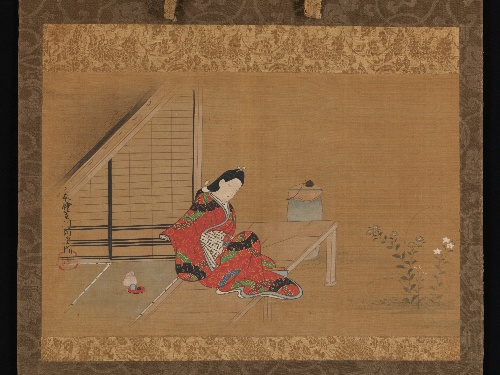
Artist: Furuyama Moroshige
Artist bio: Japanese, active second half of the 17th century
Date: second half of the 17th century
Object type: Hanging scroll
Classification: Paintings
Medium: Hanging scroll; ink and color on silk
Culture: Japan
Period: Edo period (1615–1868)
Dimensions: Image: 11 7/16 × 18 3/16 in. (29 × 46.2 cm)
Overall with mounting: 38 × 20 1/4 in. (96.5 × 51.5 cm)
Overall with knobs: 38 × 22 5/8 in. (96.5 × 57.5 cm)
Department: Asian Art
Credit line: Mary Griggs Burke Collection, Gift of the Mary and Jackson Burke Foundation, 2015
Accession year: 2015
Repository: Metropolitan Museum of Art, New York, NY
Tags: Women